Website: lowes
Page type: payment
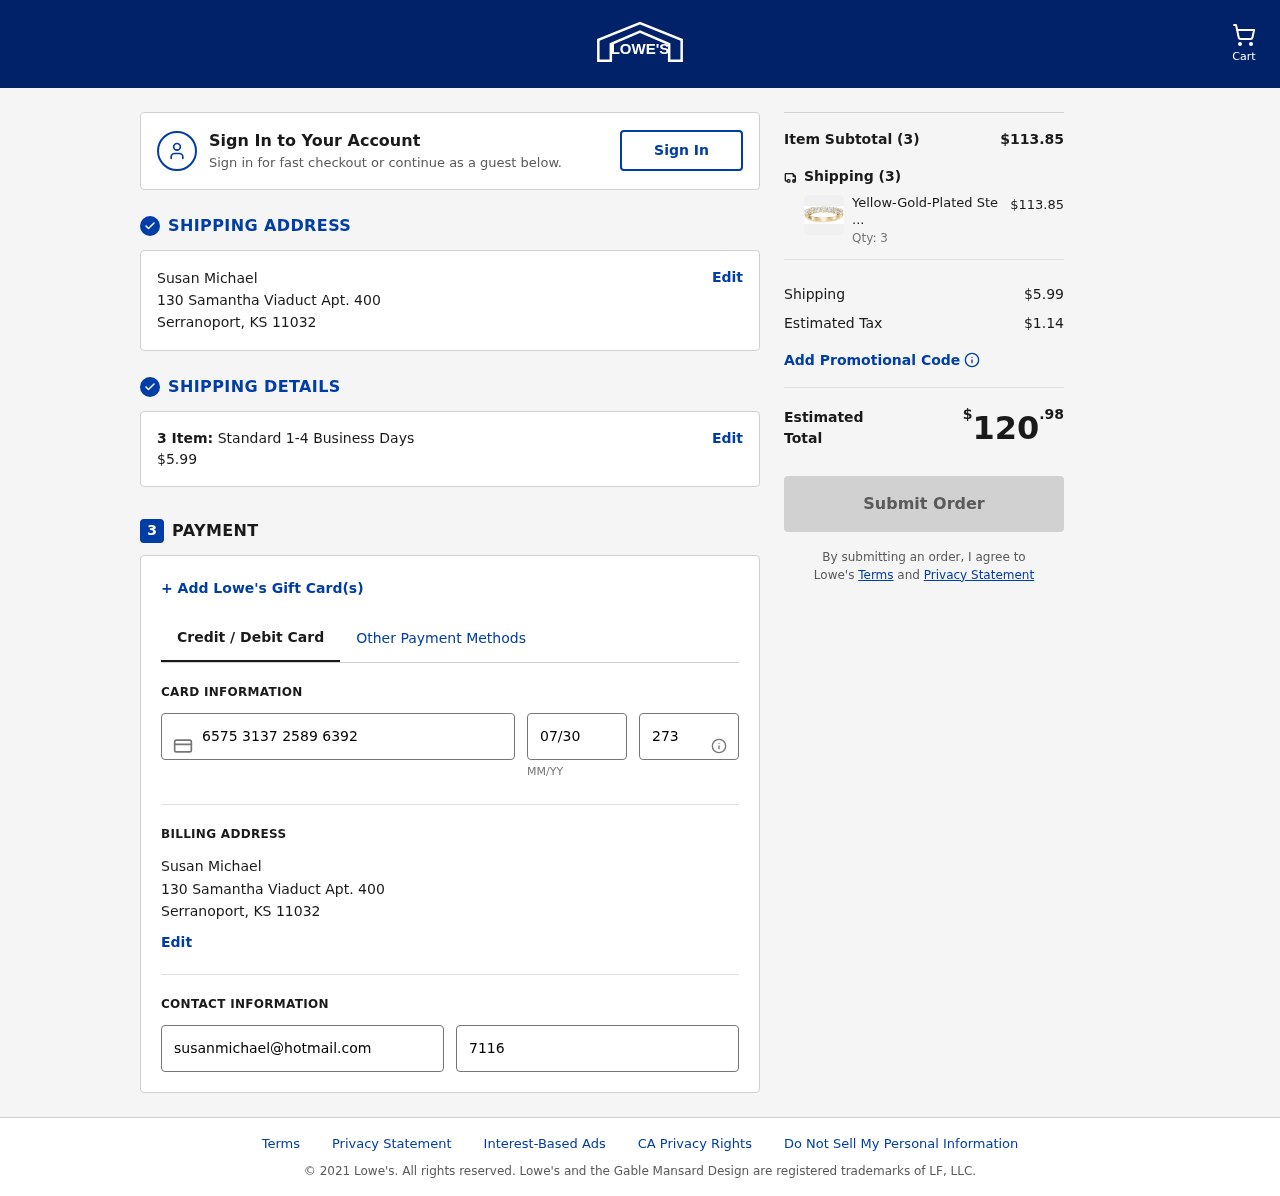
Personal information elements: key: PII_CARD_CVV
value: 273
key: PII_CARD_EXPIRY
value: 07/30
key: PII_CARD_NUMBER
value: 6575 3137 2589 6392
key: PII_CITY
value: Serranoport
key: PII_EMAIL
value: susanmichael@hotmail.com
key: PII_FULLNAME
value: Susan Michael
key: PII_PHONE
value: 7116507774
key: PII_POSTCODE
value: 11032
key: PII_STATE_ABBR
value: KS
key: PII_STREET
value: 130 Samantha Viaduct Apt. 400
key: PII_FULLNAME2
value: Susan Michael
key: PII_CITY2
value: Serranoport
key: PII_STATE_ABBR2
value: KS
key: PII_POSTCODE_FULL
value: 11032
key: PII_POSTCODE_NUMERIC
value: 11032
Product elements: key: PRODUCT1_NAME
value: Yellow-Gold-Plated Sterling Silver 7-Stone Ring made with Swarovski Zirconia (1 cttw), Size 7
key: PRODUCT1_PRICE
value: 37.95
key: PRODUCT1_QUANTITY
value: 3
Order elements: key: ORDER_NUM_ITEMS
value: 3
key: ORDER_SHIPPING_COST
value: $5.99
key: ORDER_NUM_ITEMS2
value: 3
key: ORDER_SUBTOTAL
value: $113.85
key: ORDER_NUM_ITEMS3
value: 3
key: ORDER_SHIPPING_COST2
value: $5.99
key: ORDER_TAX
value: $1.14
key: ORDER_TOTAL
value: $120.98